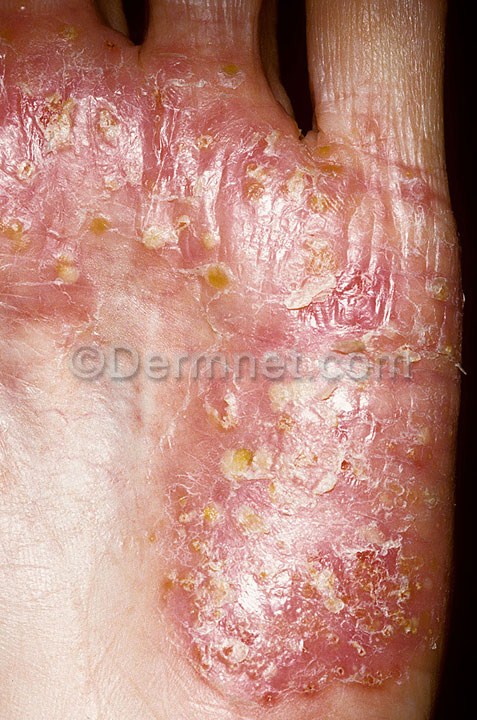
Disease: Eczema Photos